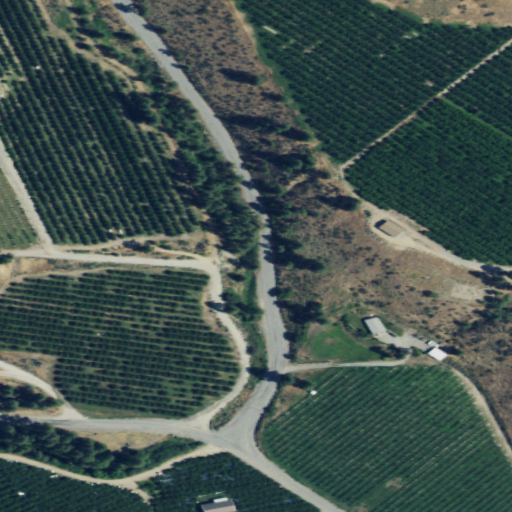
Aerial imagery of valley in Washington named Swanson Gulch containing shrub, pasture, cultivated crops, open development, low intensity development, grassland, medium intensity development, and evergreen forest